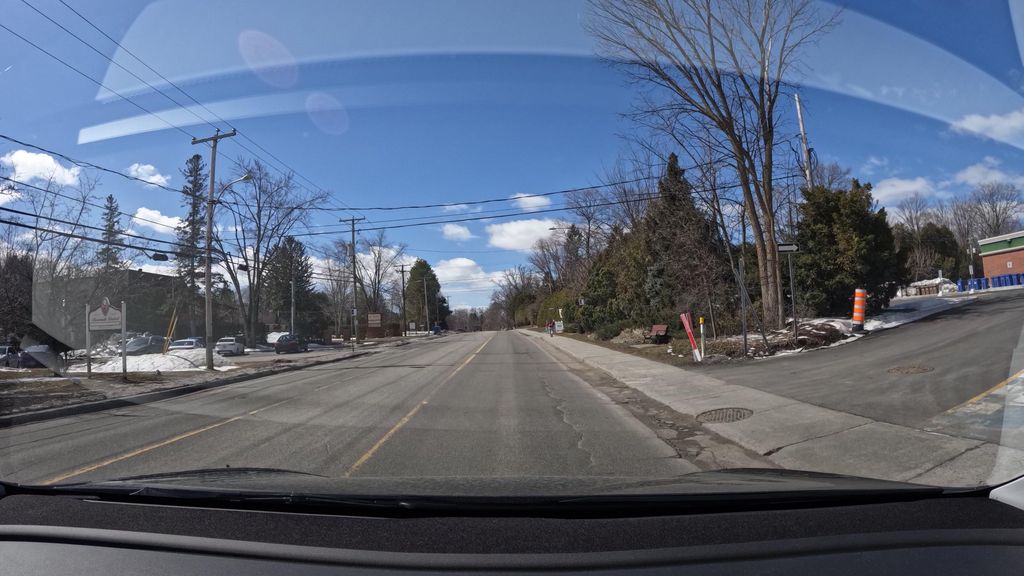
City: montreal